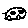
Label: car